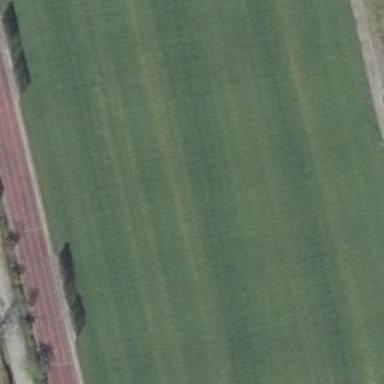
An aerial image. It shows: Multi-sport pitch with grass surface.